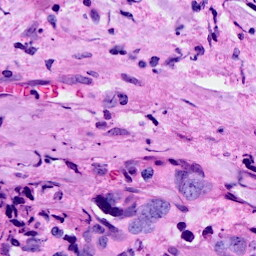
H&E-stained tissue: Breast